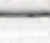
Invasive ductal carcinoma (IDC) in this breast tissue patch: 0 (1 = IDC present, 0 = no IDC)